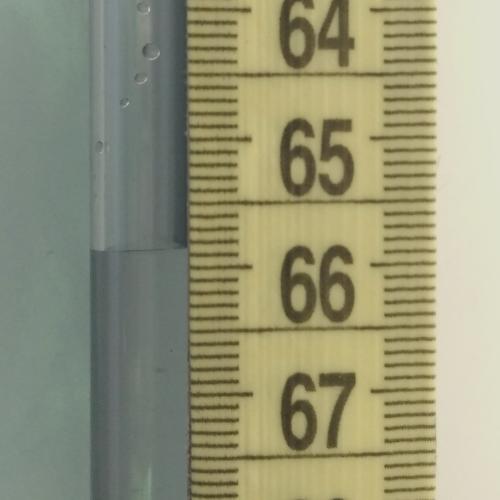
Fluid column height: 65.8 cm